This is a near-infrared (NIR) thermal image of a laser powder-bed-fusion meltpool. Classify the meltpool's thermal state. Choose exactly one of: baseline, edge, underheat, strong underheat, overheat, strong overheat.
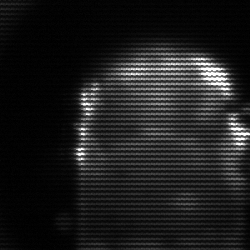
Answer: baseline